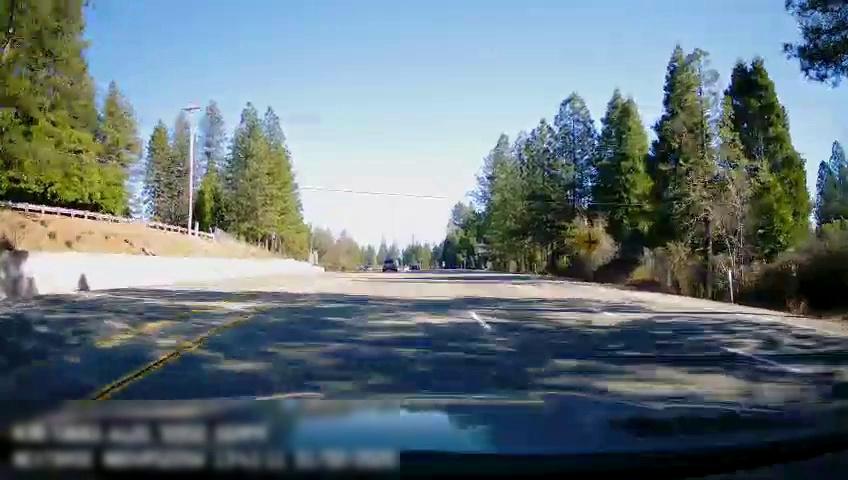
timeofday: Day
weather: Sunny
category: Drivable Space
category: Vehicles | SUV
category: Lanes | Current Lane
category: Lanes | Alternate Lane
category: Lanes | Current Lane
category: Lanes | Alternate Lane
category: Lanes | Opposite Lane
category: Lanes | Opposite Lane